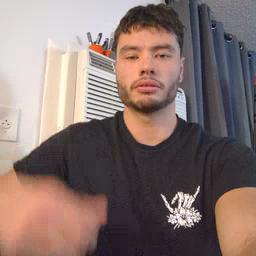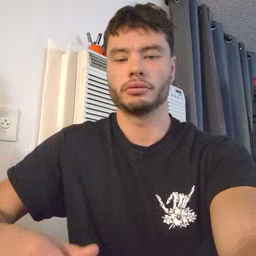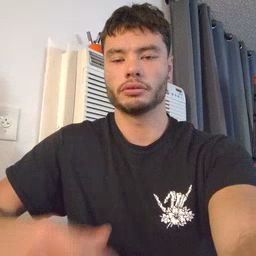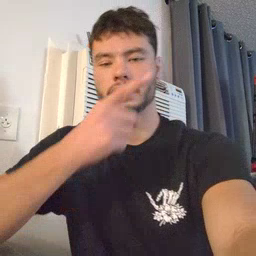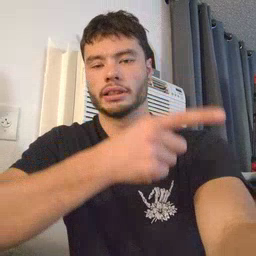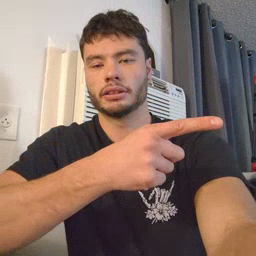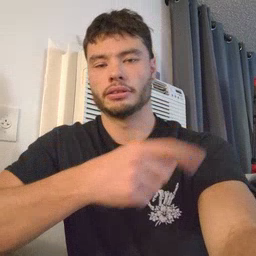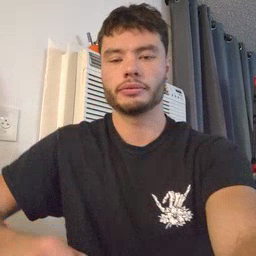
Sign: hesheit